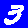
Digit: 3